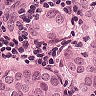
Metastatic tissue present: yes